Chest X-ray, PA view. Patient: 47 years old, sex M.
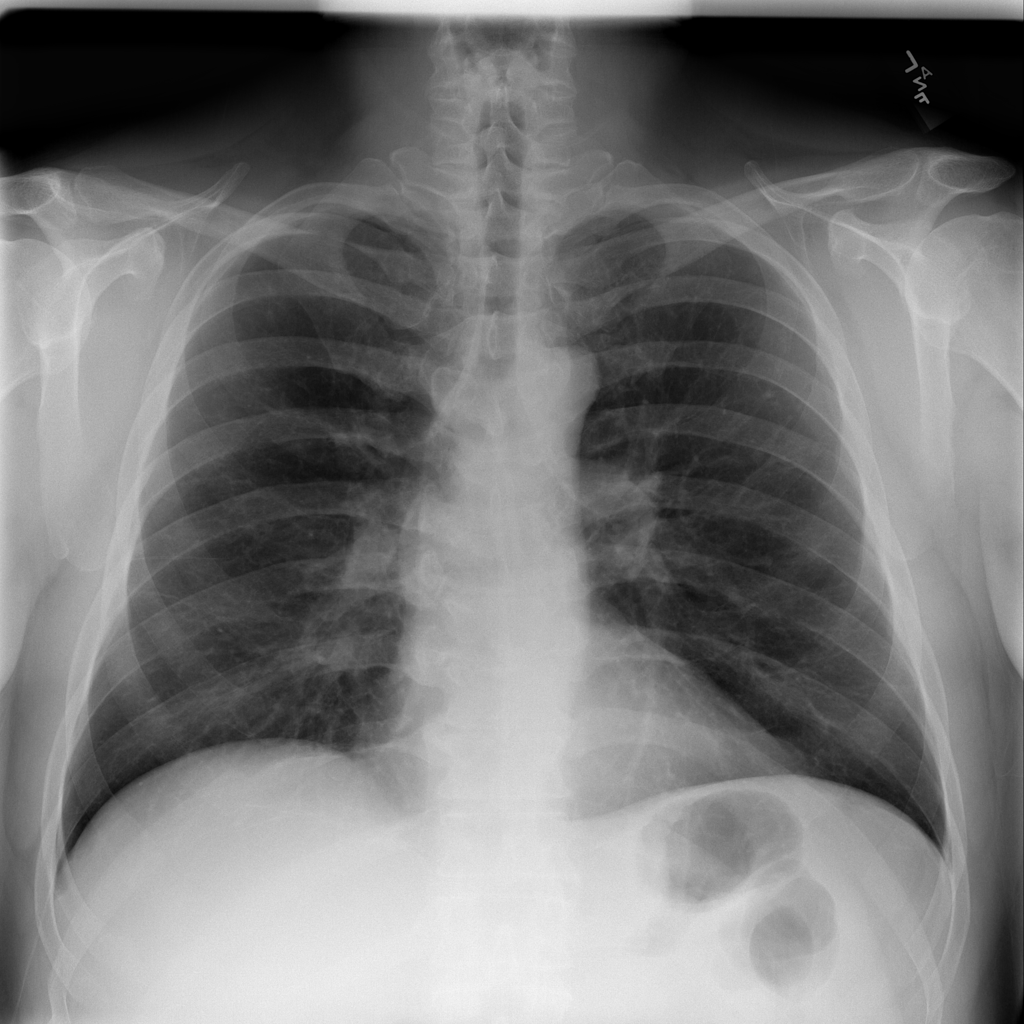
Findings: No Finding